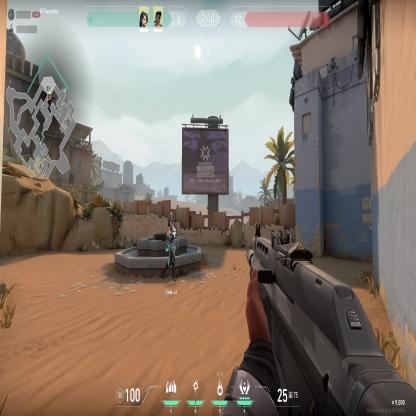
Label: teammate